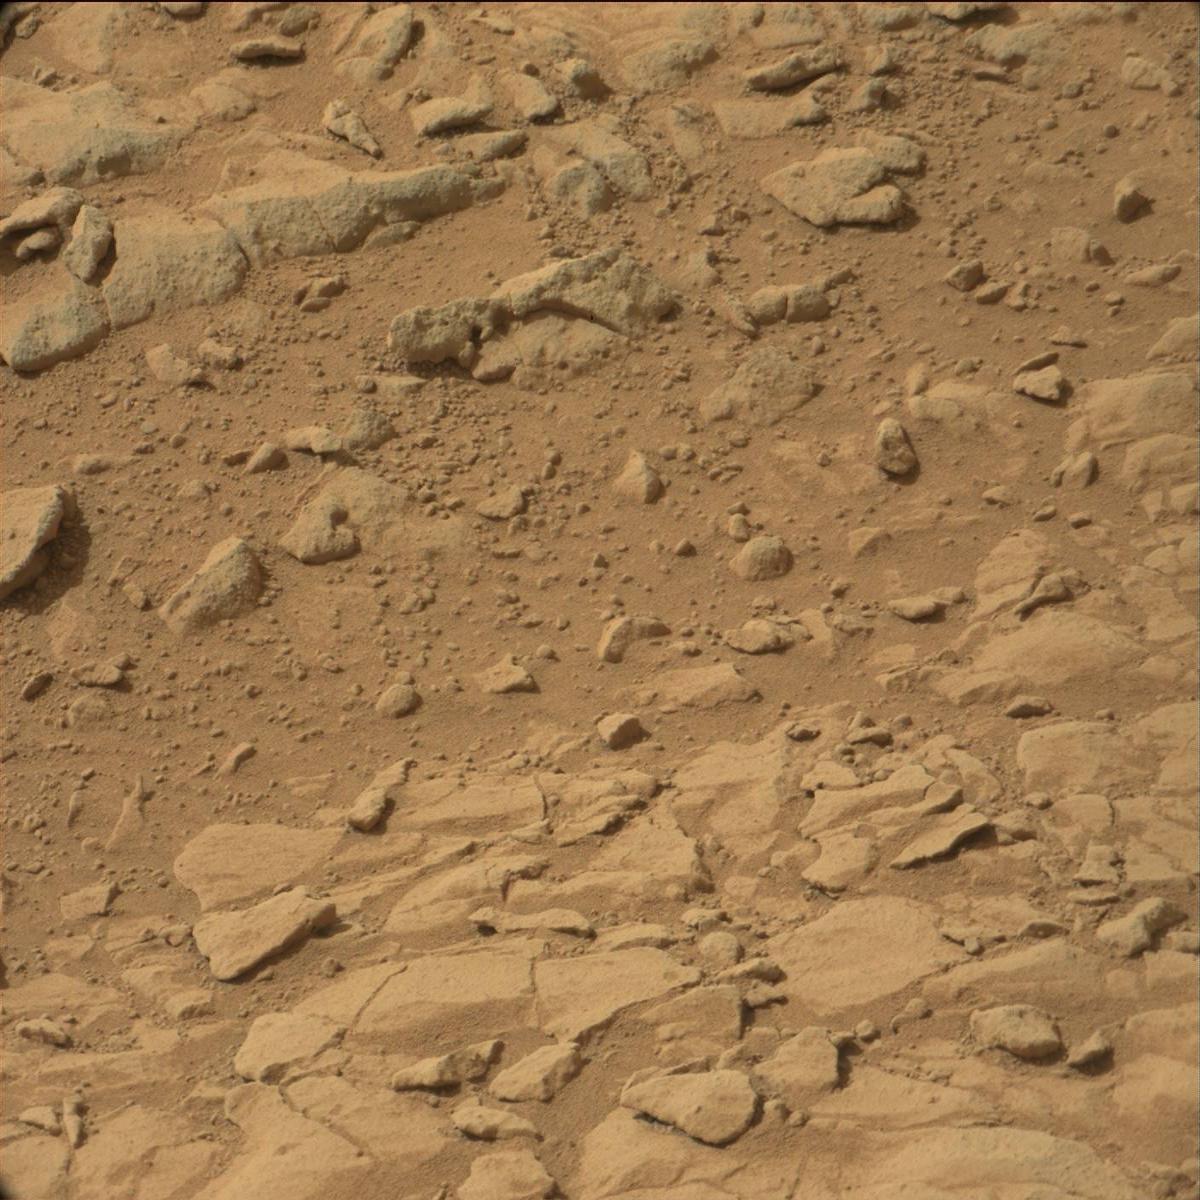
Terrain classes present: Bedrock, Sand / Soil